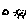
Label: sun